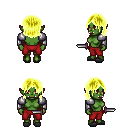
a pixel art fantasy rpg character, female body template, orc, green skin, steel arm armor, red pants, gold long bangs hairstyle, gray slippers, dagger, four views (front, back, left, right), 2x2 character sprite sheet, small pixel art, hard edges, no anti-aliasing